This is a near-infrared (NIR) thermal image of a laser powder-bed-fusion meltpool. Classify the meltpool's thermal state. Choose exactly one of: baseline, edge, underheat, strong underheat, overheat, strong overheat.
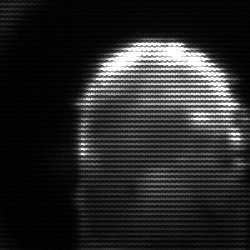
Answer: baseline